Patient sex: F
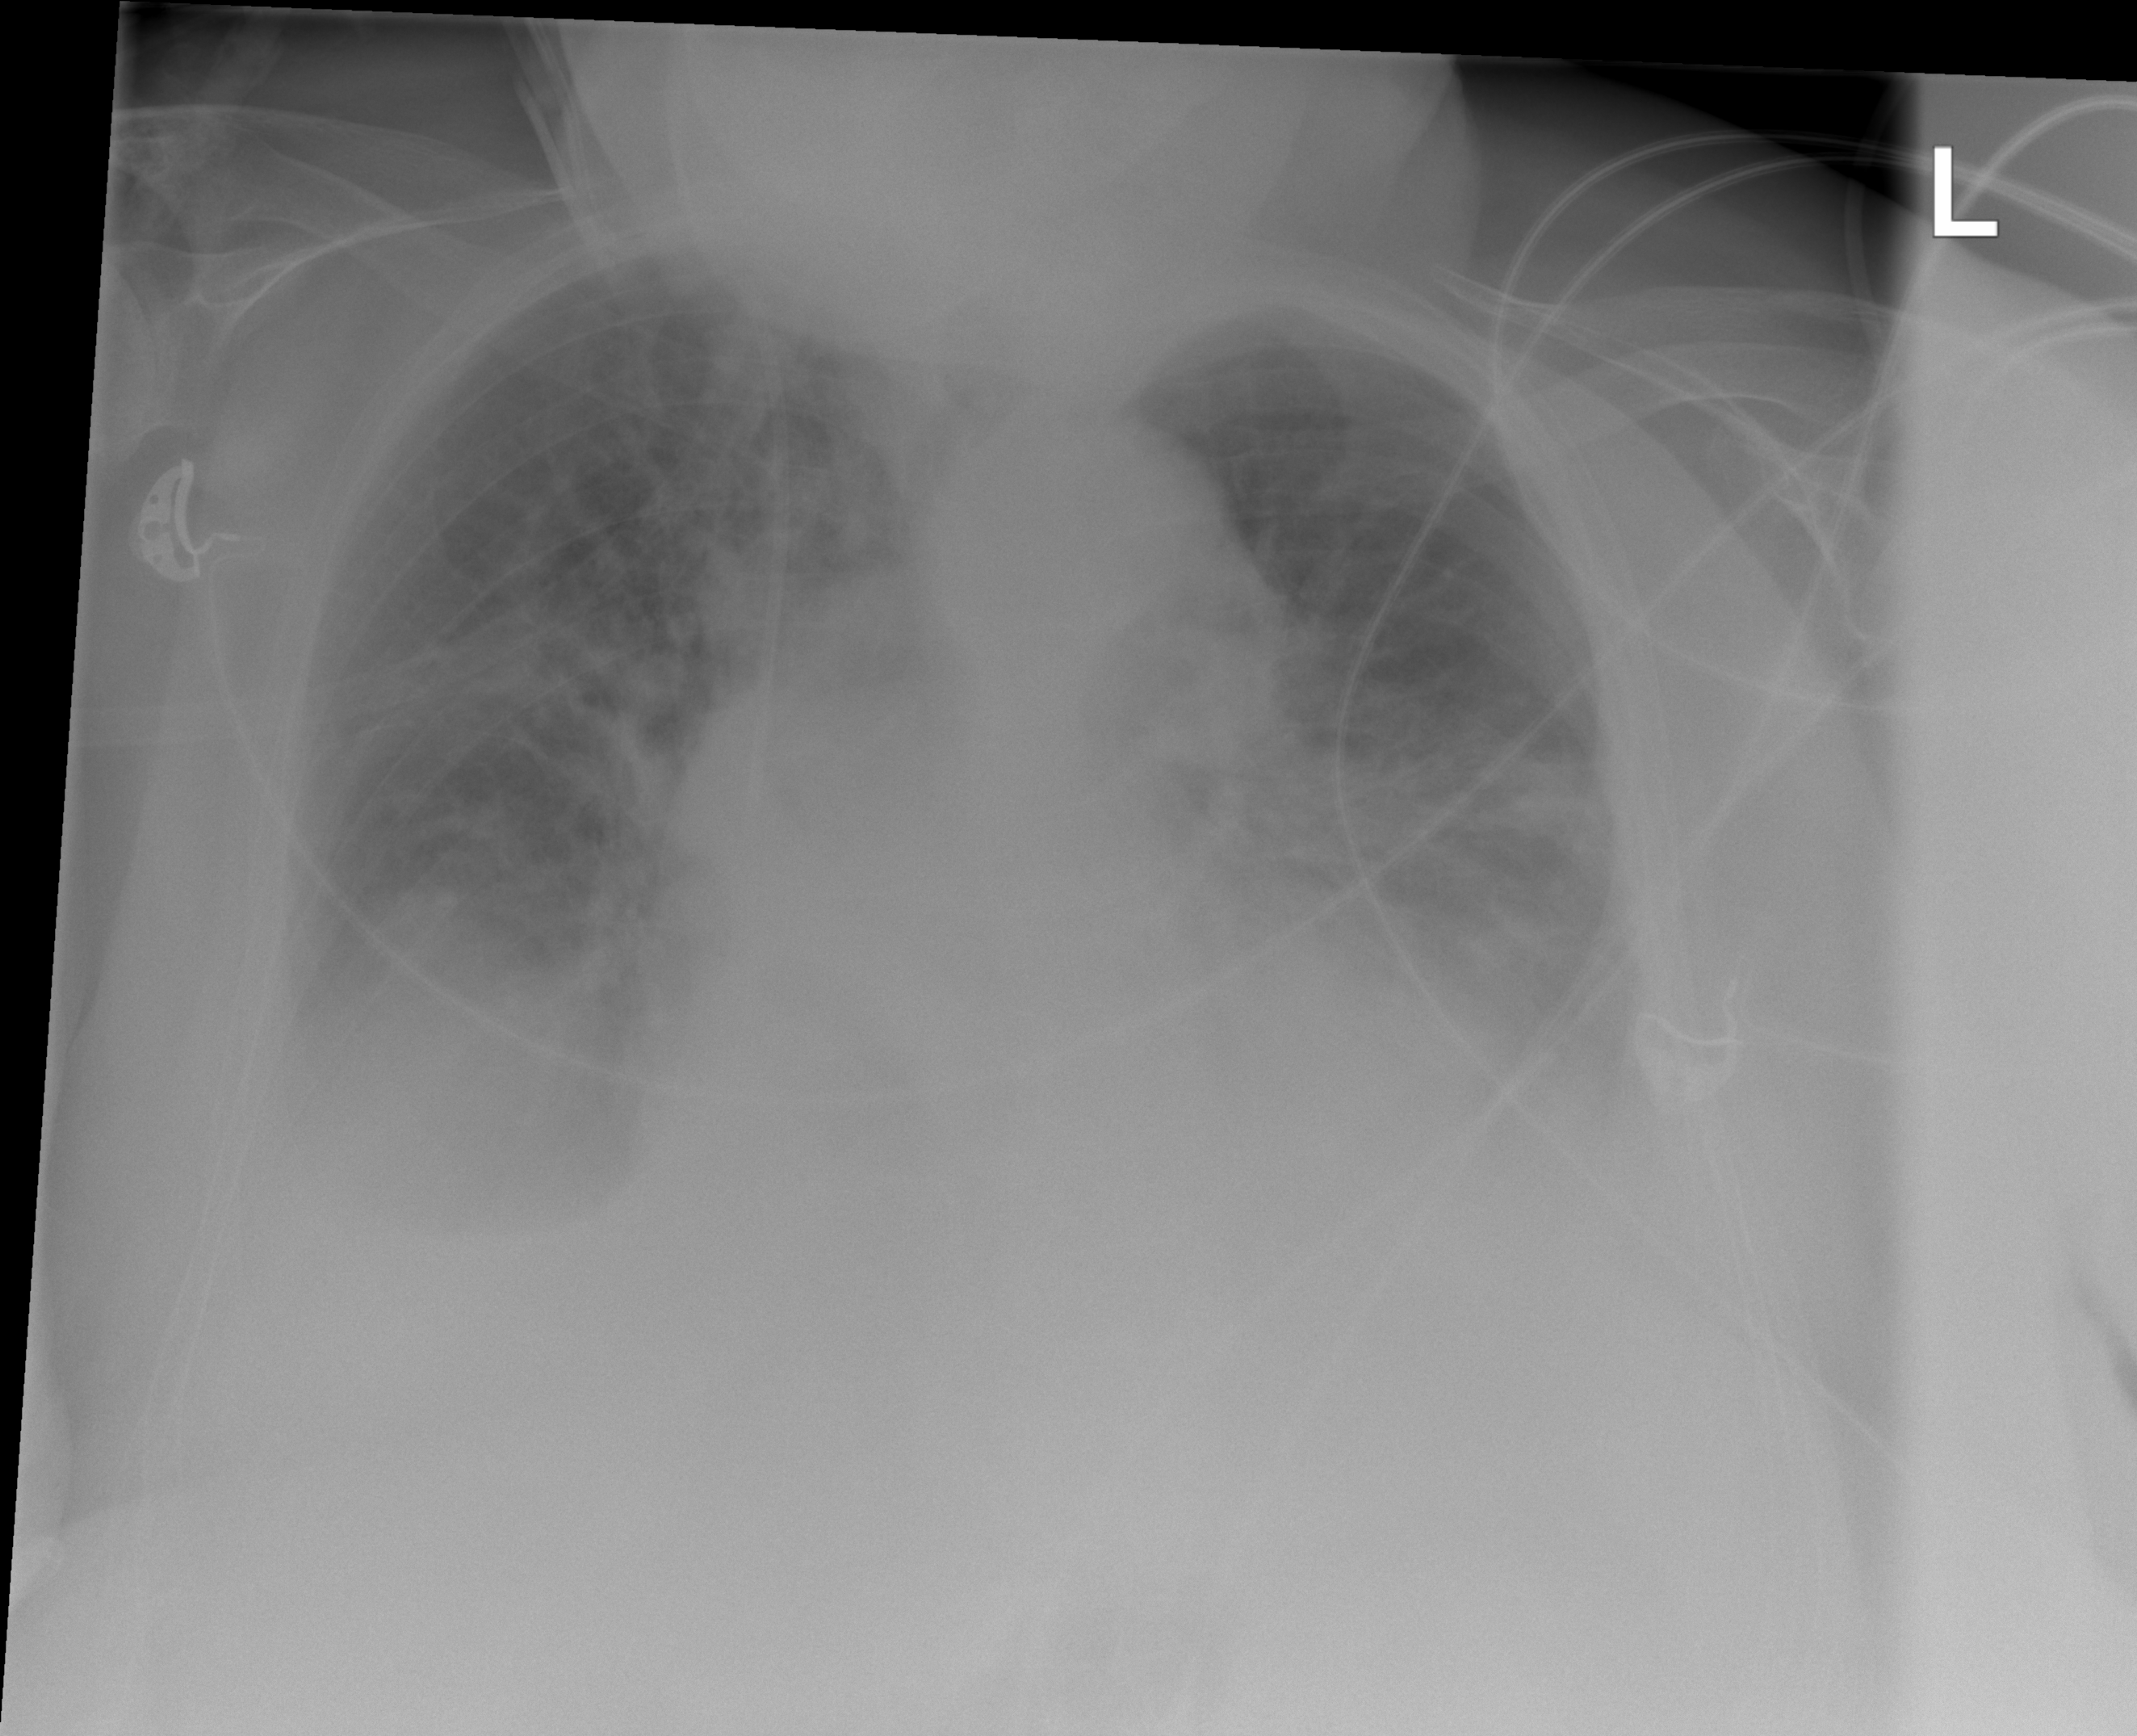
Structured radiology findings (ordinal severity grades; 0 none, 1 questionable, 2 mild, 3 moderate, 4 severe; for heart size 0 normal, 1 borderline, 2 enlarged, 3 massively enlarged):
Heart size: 2
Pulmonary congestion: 3
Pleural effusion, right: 2
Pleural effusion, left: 2
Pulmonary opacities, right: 1
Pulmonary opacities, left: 2
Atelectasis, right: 2
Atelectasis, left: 2